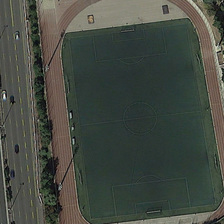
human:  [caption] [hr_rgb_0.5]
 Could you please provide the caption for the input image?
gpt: a playground with a football field in it is near a road and some green trees .

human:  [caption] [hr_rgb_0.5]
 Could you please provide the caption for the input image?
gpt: a playground with a football field in it is near a road and some green trees .

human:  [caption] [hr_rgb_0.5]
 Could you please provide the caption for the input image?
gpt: a playground with a football field in it is near a road and some green trees .

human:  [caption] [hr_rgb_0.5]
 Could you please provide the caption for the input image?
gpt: a playground with a football field in it is near a road and some green trees .

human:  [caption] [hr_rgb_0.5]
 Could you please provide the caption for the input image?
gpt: a playground with a football field in it is near a road and some green trees .